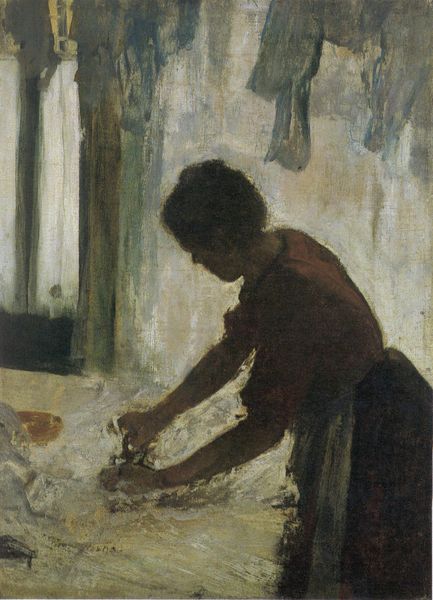
Titel: Blanchisseuse (Silhouette), Wäscherin, Silhouette
Künstler: Edgar Degas
Standort: New York (New York)
Institution: The Metropolitan Museum of Art
Schlagwörter: blau, dunkel, gemälde, schatten, wasser, weiß, gelb, impressionismus, ocker, wäsche, ausschnitt, bewegung, degas, fenster, frankreich, frau, frisur, grau, hell, kleid, licht, pastell, profil, raum, renoir, schwarz, tisch, zimmer, dame, rot, tuch, beige, malerei, rock, wand, arm, arme, bluse, kleidung, schale, stehen, hals, hände, innenraum, vorhang, öl, pastos, haare, interieur, realismus, stehend, innen, gebeugt, alltag, arbeit, genre, hellblau, schürze, dutt, magd, naturalismus, leine, arbeiten, bäuerin, dunst, nebel, bonnard, dampf, duktus, gardine, detail, monet, hochgesteckt, schneiderin, menzel, laken, bauer, fett, waschen, corinth, hängen, bücken, blanc, hausfrau, liebermann, tracht, küche, beugen, fensterbank, jupe, worpswede, femme, hausarbeit, gegenlicht, armut, ombre, fer, mühe, chemise, fenêtre, impressionniste, impressioniste, wäscherin, spülen, waschtag, linge, travail, impressionnisme, table, arbeiterin, chignon, drücken, tablier, rotschwarz, bügeleisen, bügeln, büglerin, modersohn becker, ensor, mentzel, repasseuse, spilliaert, wasche, waschne, wáscherin, plätten, weichheit, lessive, waschraum, plätteisen, bügeltisch, geschrirr, linges, foyer, repassage